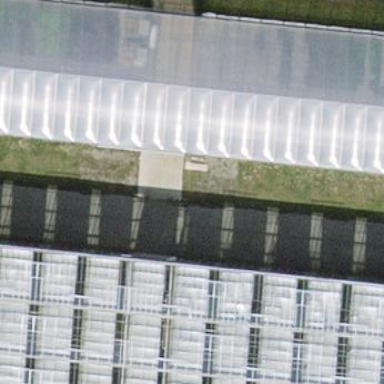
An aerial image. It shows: Greenhouse.